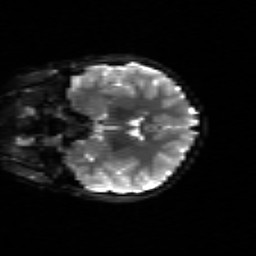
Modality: sbref
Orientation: coronal
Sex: male
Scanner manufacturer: siemens
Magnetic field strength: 3 T
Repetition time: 5 s
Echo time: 0.071 s